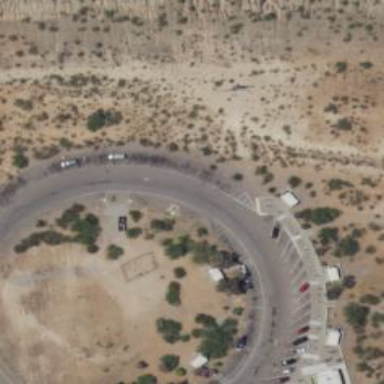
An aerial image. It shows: Rest area on the road with picnic tables.